Question:
I want to achieve the above design with flexbox, but I don't know how; does anyone know a solution?
I've attached my HTML, and a sketch of it.
'''
<ul class="blogPosts">
<div class="blogPost1">
<li>
<img src="assets/image-2.jpg" alt="">
<h3>Blog Post 1</h3>
<p>Lorem ipsum!</p>
</li>
</div>
<div class="blogPost2">
<li>
<img src="assets/image-3.jpg" alt="">
<h3>Blog Post 2</h3>
<p>Lorem ipsum</p>
</li>
</div>
<div class="blogPost4">
<li>
<img src="assets/image-5.jpg" alt="">
<h3>Blog Post 4 </h3>
<p>Lorem ipsum</p>
</li>
</div>
<div class="blogPost3">
<li>
<img src="assets/image-4.jpg" alt="">
<h3>Blog Post 3: About Me!</h3>
<p>Lorem ipsum!</p>
</div>
</ul>
'''
Hopefully I can get this resolved. Your guidance is much appreciated.
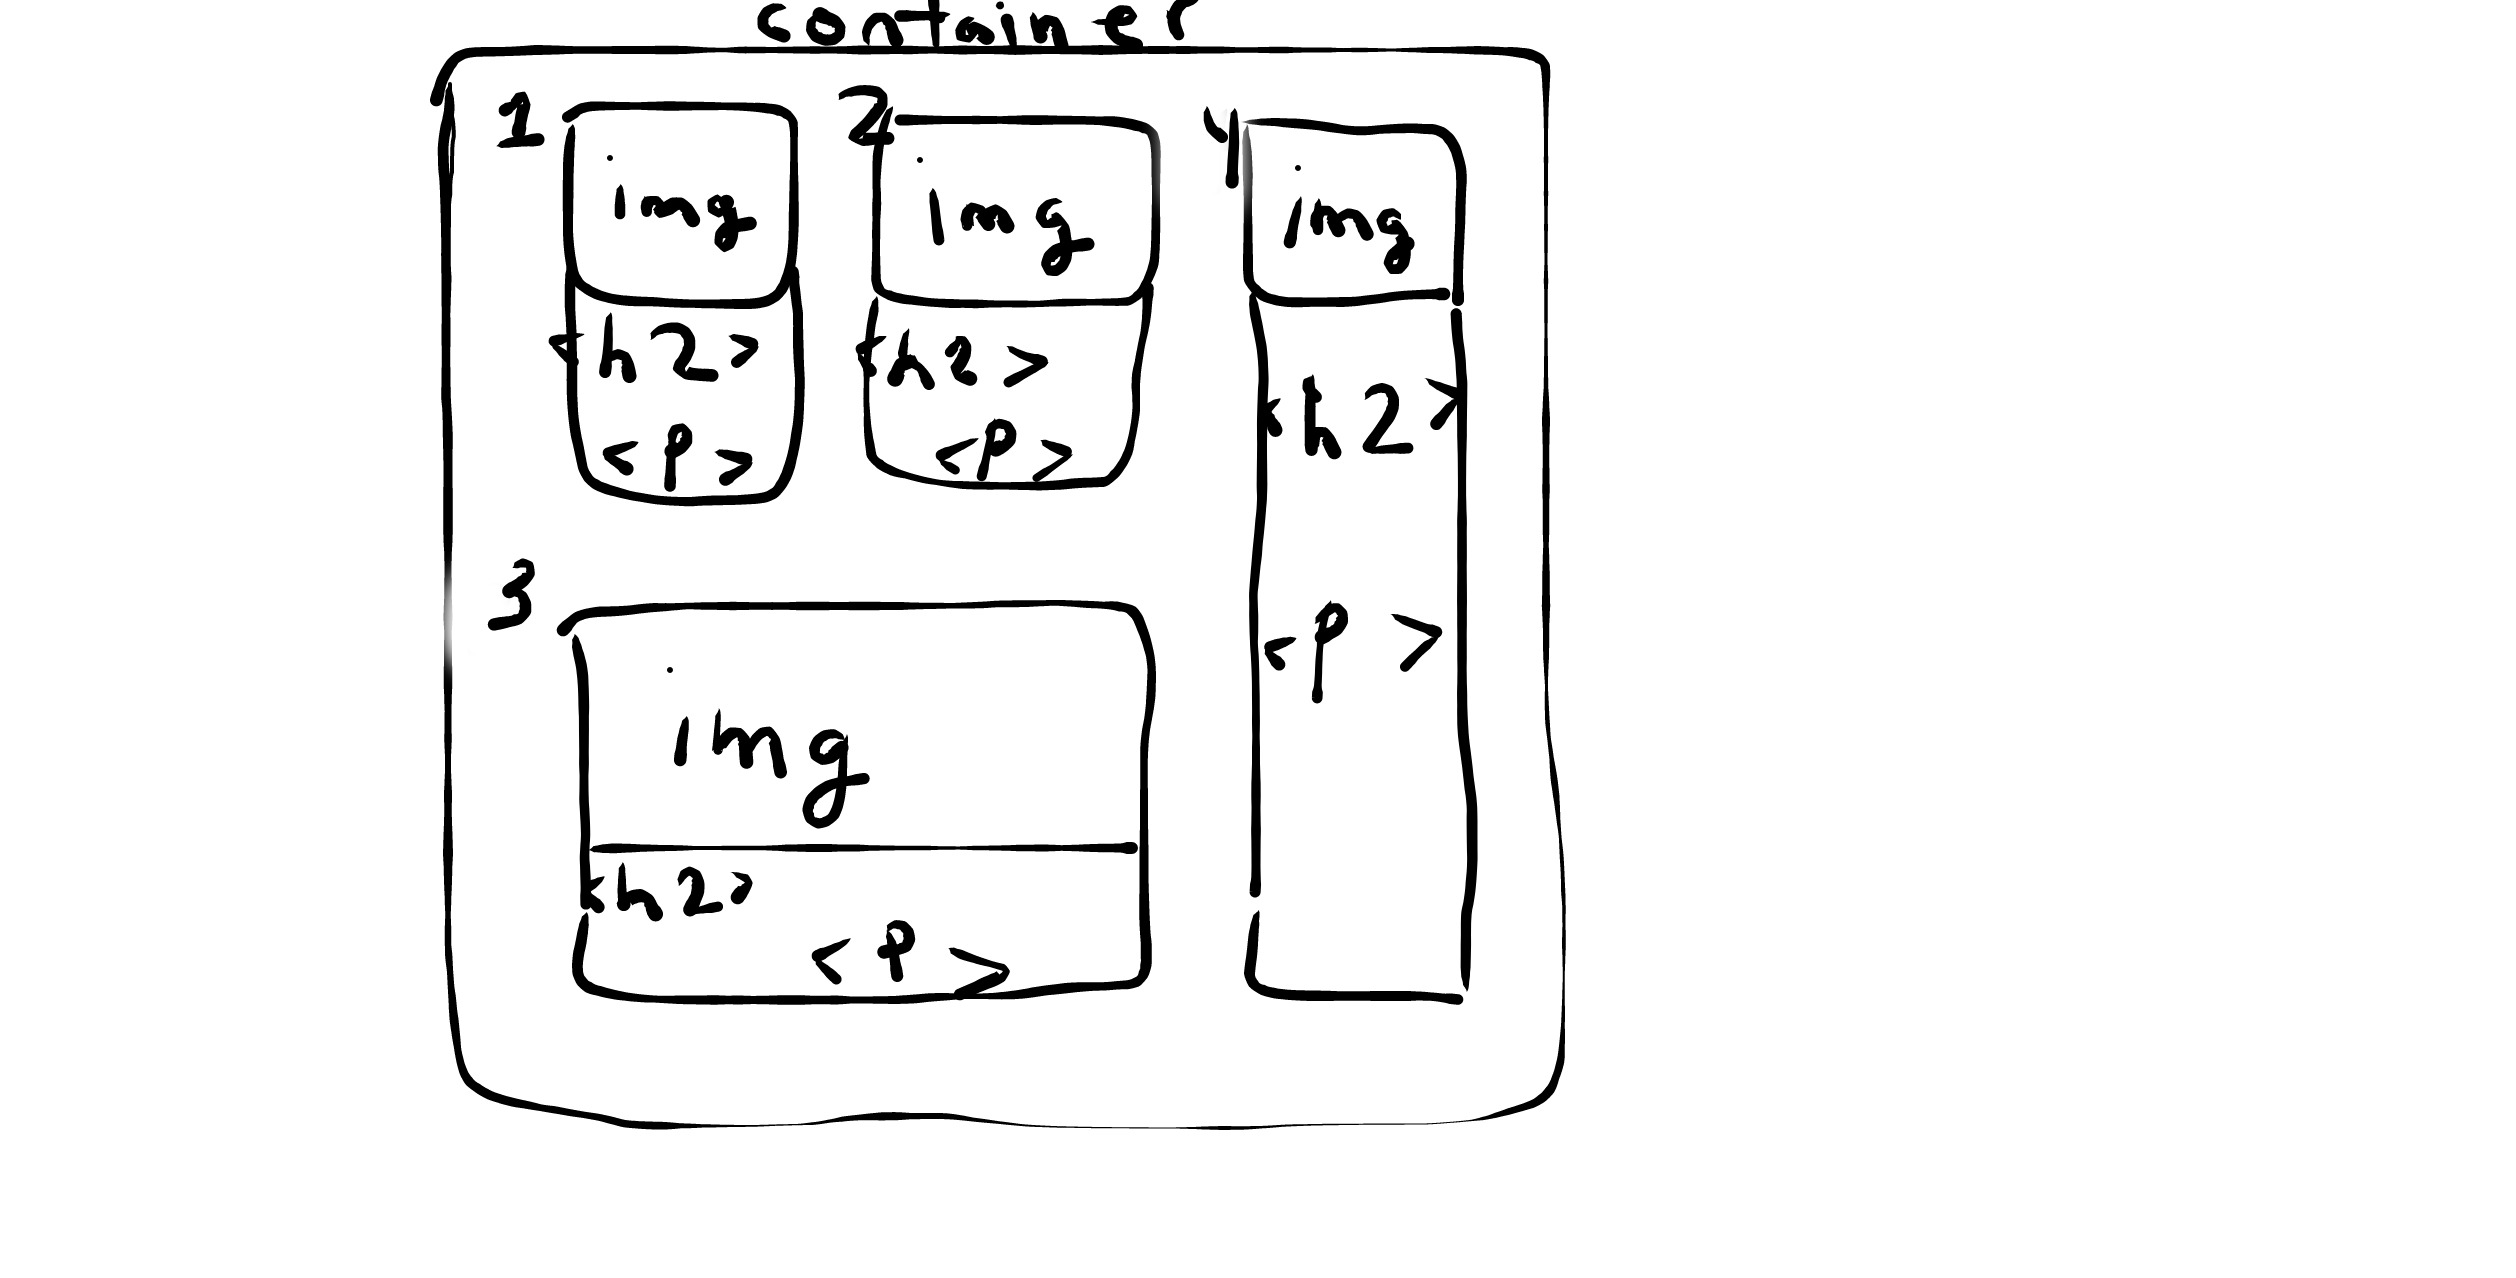
Answer: if you don't want to do it using grid, no problem. You can also use flex-box for that,
However, this will be a little too much code to do so.
'''
.container {
display: flex;
gap: 1rem;
height: 25rem;
width: 25rem;
padding: 1rem;
background: pink;
}
.top-sub-container {
flex: 1 1 auto;
display: flex;
gap: 1rem;
}
.sub-container {
flex: 1 1 auto;
display: flex;
gap: 1rem;
flex-direction: column;
}
.box {
display: flex;
flex: 1 1 auto;
flex-direction: column;
border: 1px solid black;
}
'''
'''
<div class="container">
<div class="sub-container">
<div class="top-sub-container">
<div class="box box-1">
<img src="yourChoice.png" />
<div class="box-text">
This is the text of the box 1
</div>
</div>
<div class="box box-2">
<img src="yourChoice.png" />
<div class="box-text">
This is the text of the box 2
</div>
</div>
</div>
<div class="box box-3">
<img src="yourChoice.png" />
<div class="box-text">
This is the text of the box 3
</div>
</div>
</div>
<div class="box box-4">
<img src="yourChoice.png" />
<div class="box-text">
This is the text of the box 4
</div>
</div>
</div>
'''